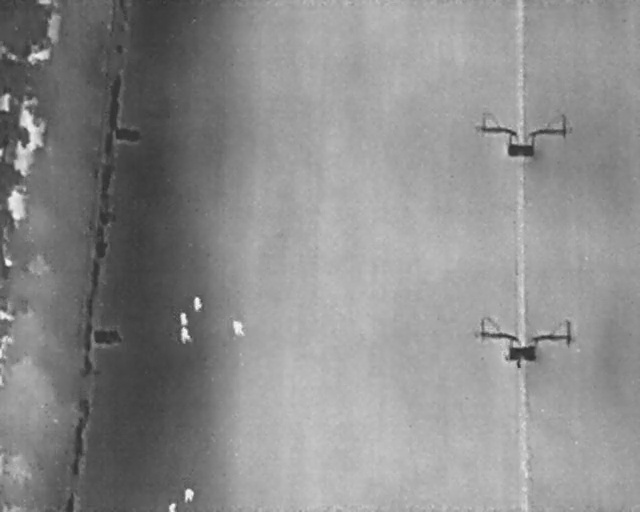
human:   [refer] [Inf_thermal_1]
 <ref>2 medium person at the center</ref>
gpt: <box>[[29, 58, 32, 60, 2], [35, 62, 38, 65, 2]]</box>

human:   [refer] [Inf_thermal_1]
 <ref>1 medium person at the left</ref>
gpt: <box>[[27, 64, 30, 66, 2]]</box>